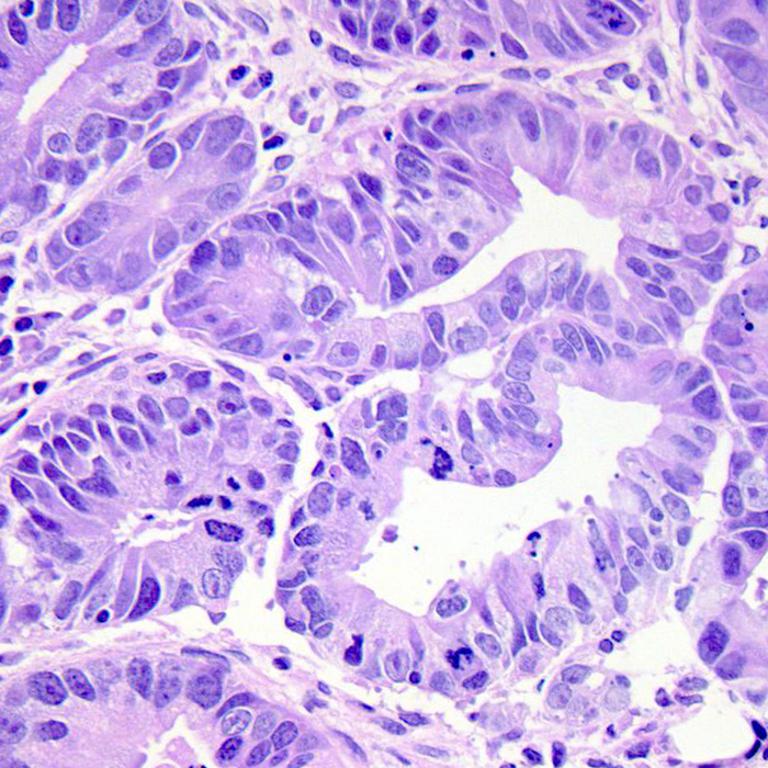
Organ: colon
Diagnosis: adenocarcinomas